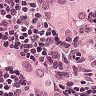
Metastatic tissue present: yes